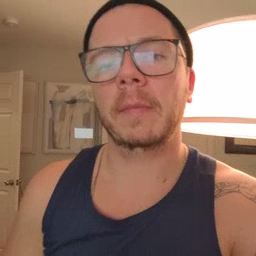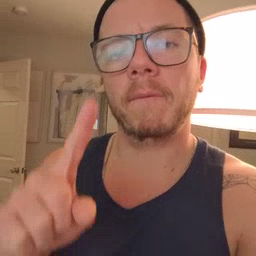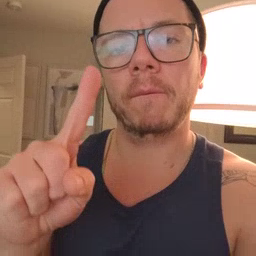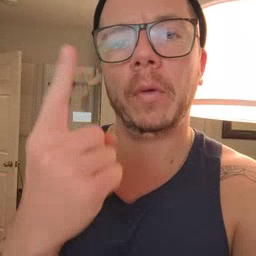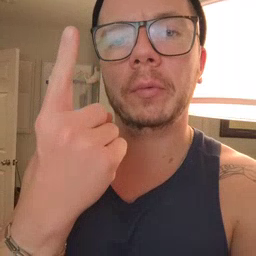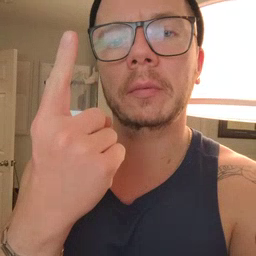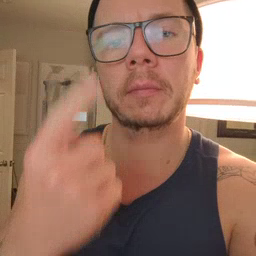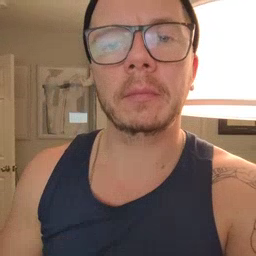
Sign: first